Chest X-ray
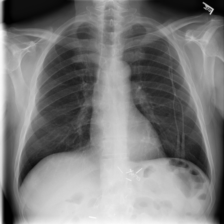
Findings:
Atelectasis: negative
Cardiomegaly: negative
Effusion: negative
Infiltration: negative
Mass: negative
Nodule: negative
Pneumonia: negative
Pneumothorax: negative
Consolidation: negative
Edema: negative
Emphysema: negative
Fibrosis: negative
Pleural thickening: negative
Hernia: negative